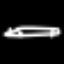
Label: pencil